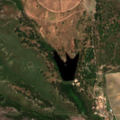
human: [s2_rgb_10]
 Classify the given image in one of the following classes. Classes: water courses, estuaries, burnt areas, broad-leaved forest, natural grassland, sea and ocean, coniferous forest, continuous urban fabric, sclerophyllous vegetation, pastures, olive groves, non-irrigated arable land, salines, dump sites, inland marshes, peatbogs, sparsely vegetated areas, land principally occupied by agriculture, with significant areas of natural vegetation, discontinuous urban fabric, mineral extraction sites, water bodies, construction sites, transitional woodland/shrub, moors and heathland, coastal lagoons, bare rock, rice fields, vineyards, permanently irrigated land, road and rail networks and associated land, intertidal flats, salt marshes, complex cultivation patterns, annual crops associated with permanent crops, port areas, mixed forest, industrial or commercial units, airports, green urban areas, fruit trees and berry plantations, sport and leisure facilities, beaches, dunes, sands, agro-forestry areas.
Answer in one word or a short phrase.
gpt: continuous urban fabric